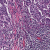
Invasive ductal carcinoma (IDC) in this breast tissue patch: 1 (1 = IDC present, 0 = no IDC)